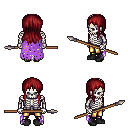
a pixel art fantasy rpg character, male body template, skeleton, maroon tattered cape, gold greaves, brunette unkempt hairstyle, black shoes, spear, four views (front, back, left, right), 2x2 character sprite sheet, small pixel art, hard edges, no anti-aliasing